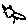
Label: cat